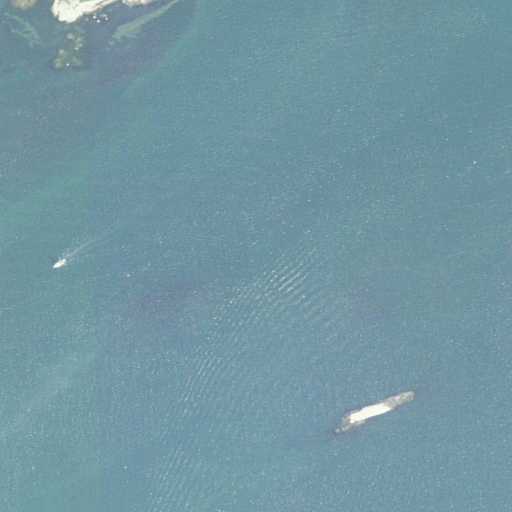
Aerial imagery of island in Connecticut named Whale Rock containing open water and herbaceous wetlands